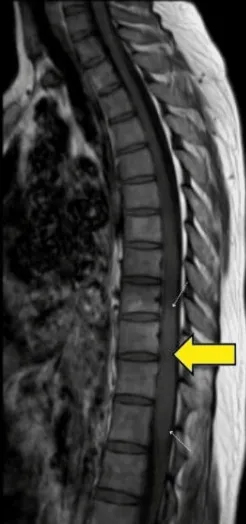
MRI T1 image showing a long-segment hypointense lesion at the D7-D9 level (yellow arrow). . MRI, magnetic resonance imaging.
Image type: radiology (mri)